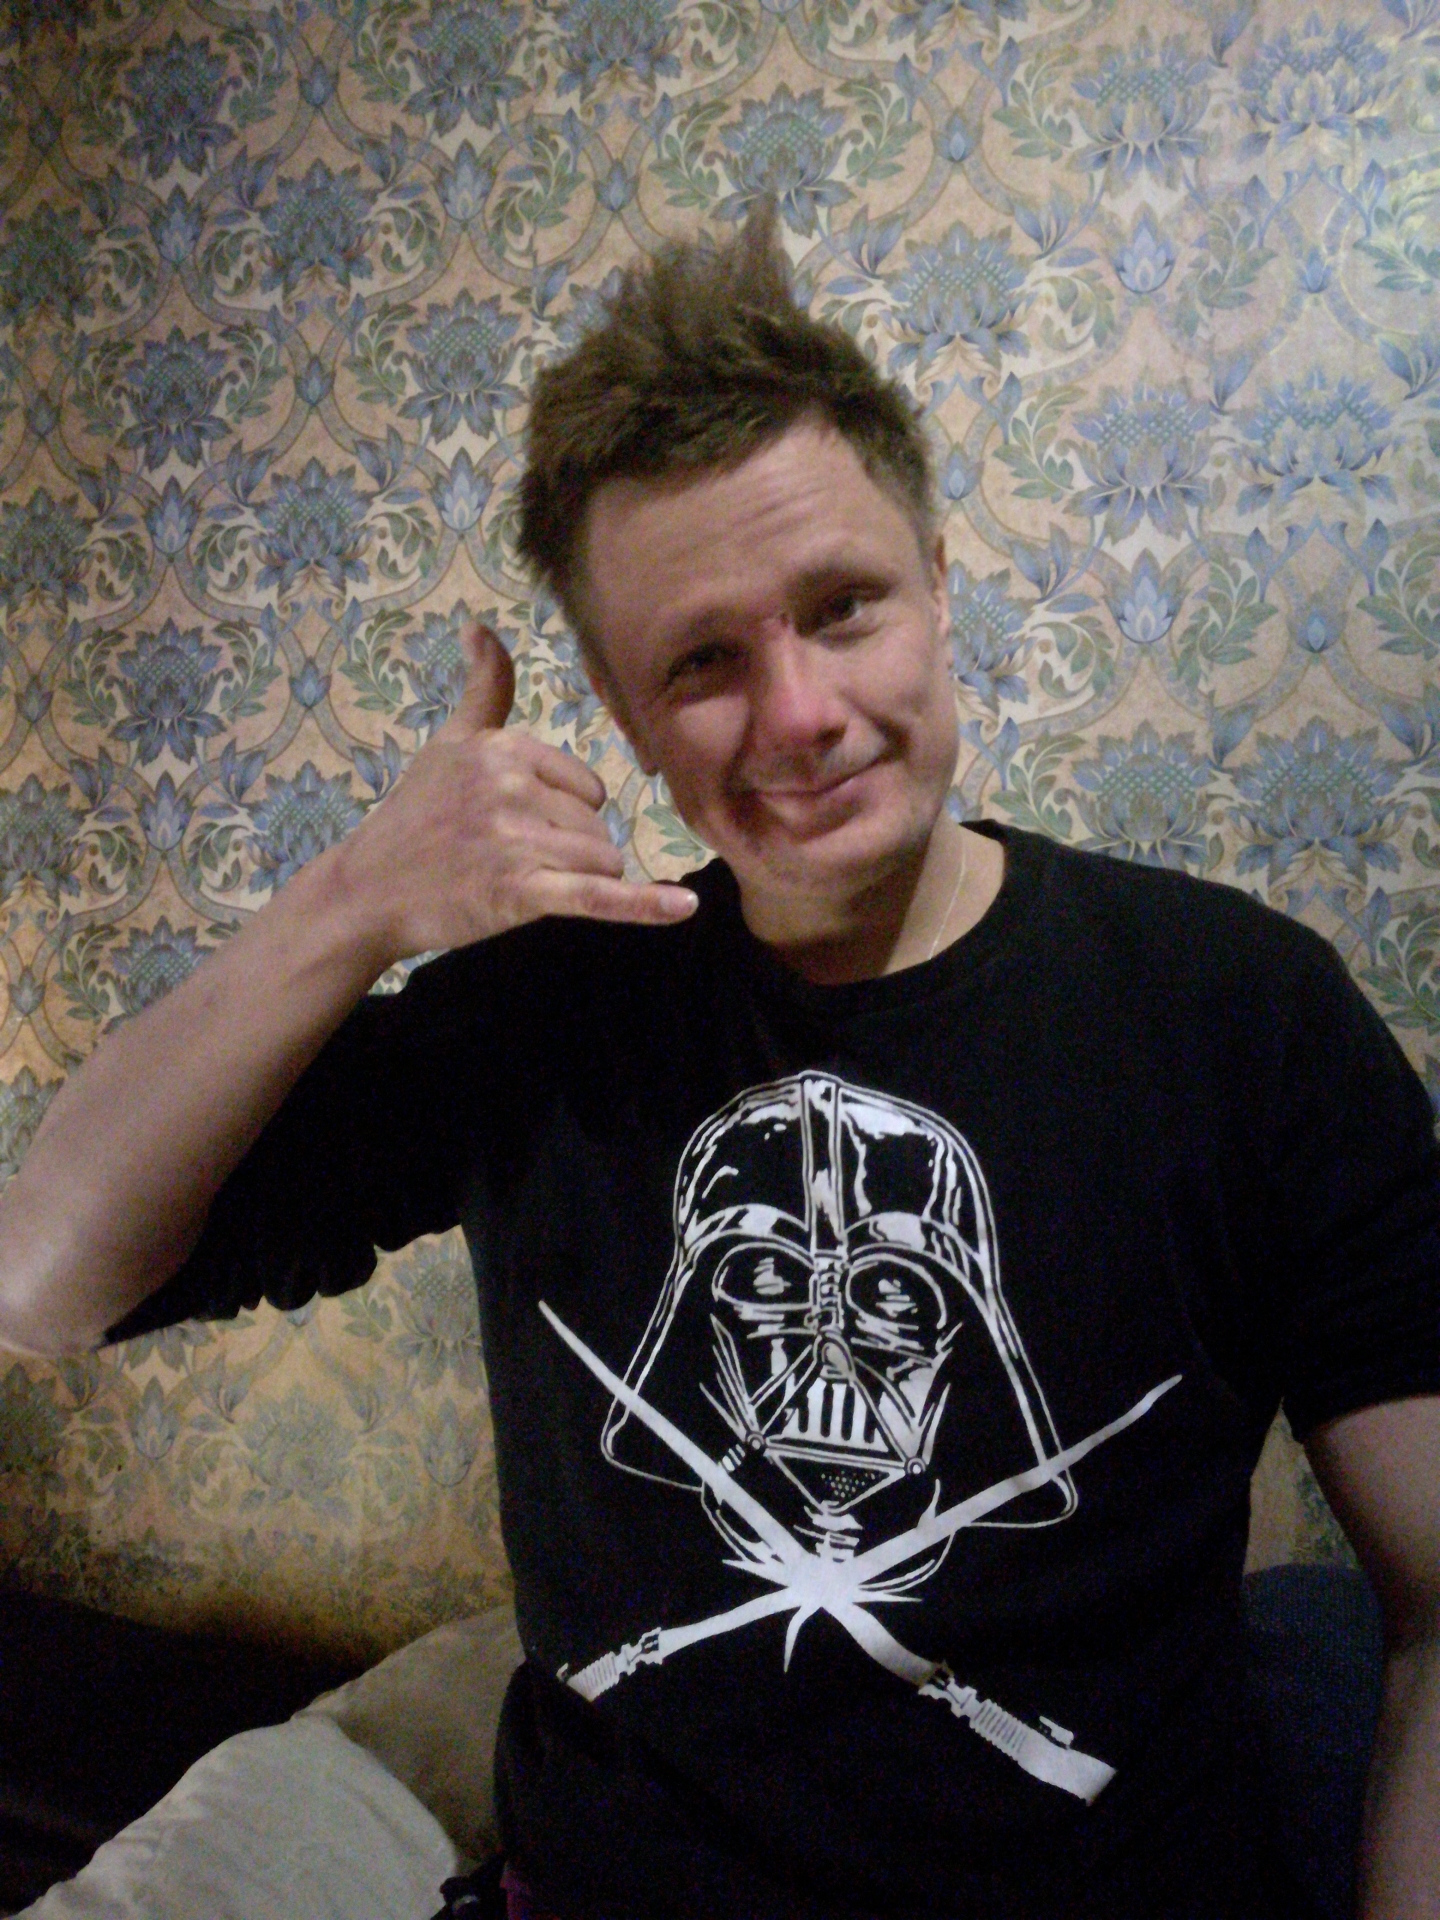
Label: noise